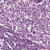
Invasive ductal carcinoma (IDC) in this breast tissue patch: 1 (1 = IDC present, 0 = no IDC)